Question: If 'A extends B', using 'IntelliJ' idea, how can i generate 'toString()' using B's public (or protected) methods automatically.
In this example, how can i include public methods from the FileRow?

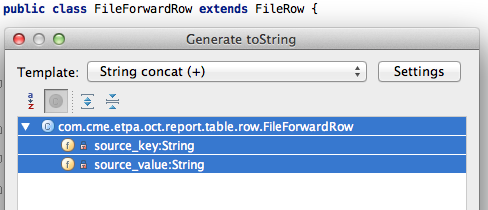
Answer: There is a template to use 'super.toString()', but there is no way to reference superclass members directly. It may be worth <URL> for this feature.